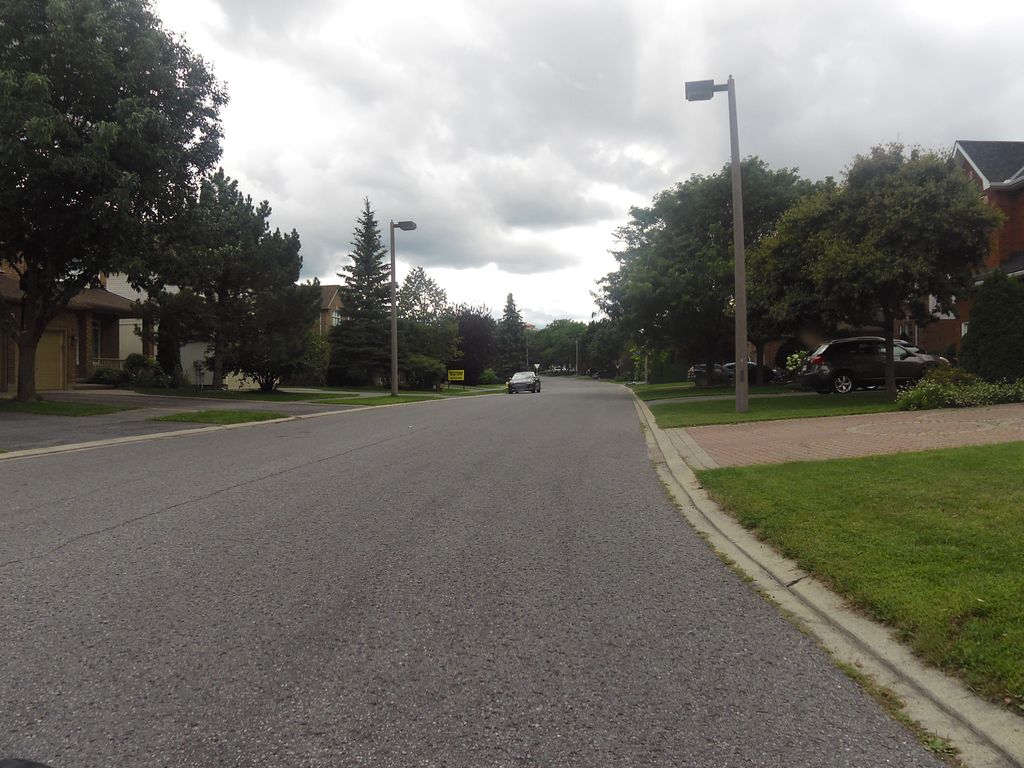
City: ottawa-gatineau